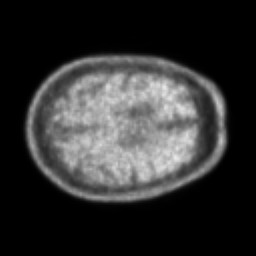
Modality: PET
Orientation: axial
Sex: male
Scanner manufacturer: ge